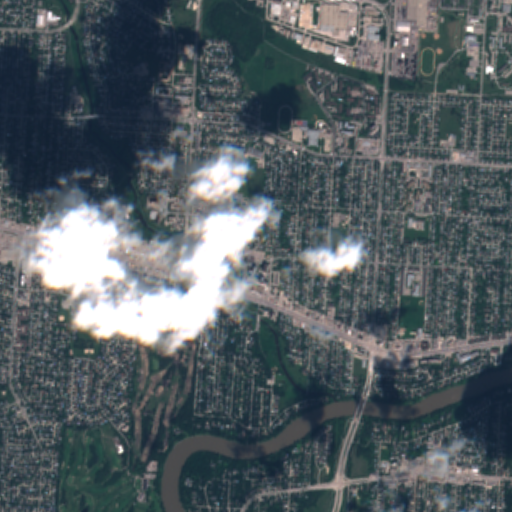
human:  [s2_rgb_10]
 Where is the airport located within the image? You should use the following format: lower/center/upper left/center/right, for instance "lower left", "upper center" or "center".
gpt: The airport is located in the upper right of the image.
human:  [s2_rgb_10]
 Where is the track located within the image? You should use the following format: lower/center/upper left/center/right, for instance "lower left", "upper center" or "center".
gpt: The track is located in the upper of the image.
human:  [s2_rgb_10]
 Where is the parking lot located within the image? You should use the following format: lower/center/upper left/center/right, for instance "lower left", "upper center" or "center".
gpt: There is no parking lot in the image.